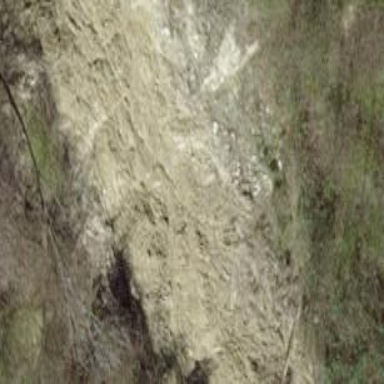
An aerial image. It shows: Landscape of bare rock.